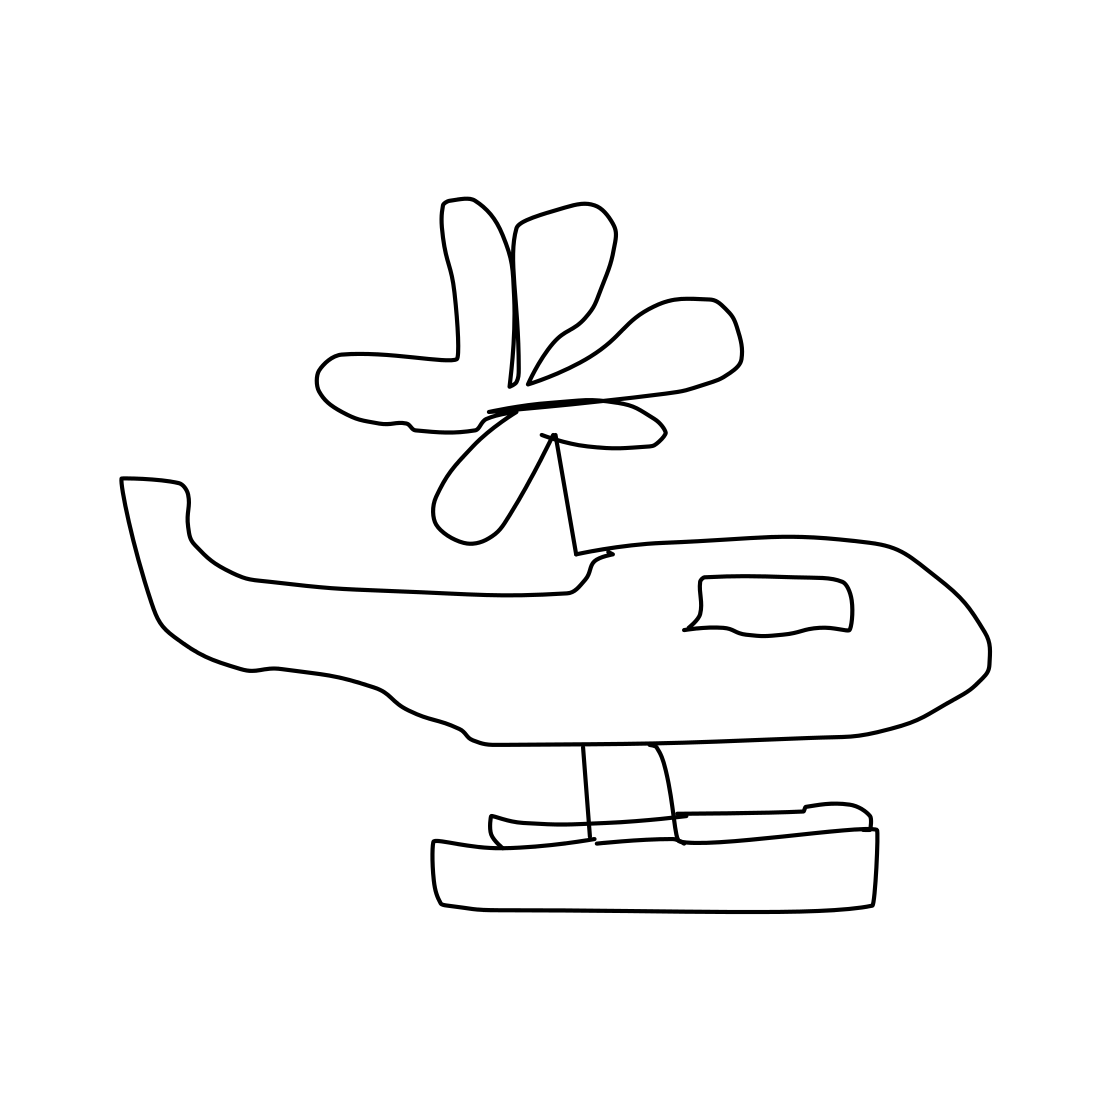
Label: helicopter